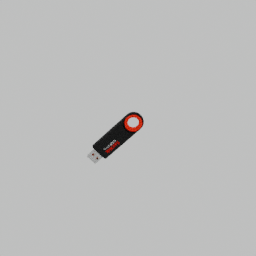
Label: electronics